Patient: sex M, age 65
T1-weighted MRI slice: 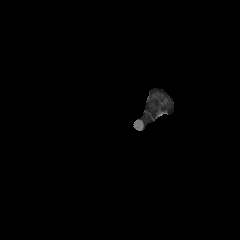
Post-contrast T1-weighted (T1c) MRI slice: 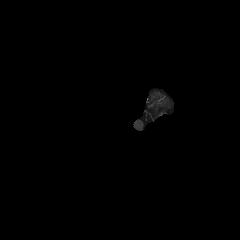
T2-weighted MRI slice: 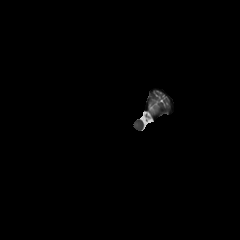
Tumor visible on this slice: no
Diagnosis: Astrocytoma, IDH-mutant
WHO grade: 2